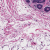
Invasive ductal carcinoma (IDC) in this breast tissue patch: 0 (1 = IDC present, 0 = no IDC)